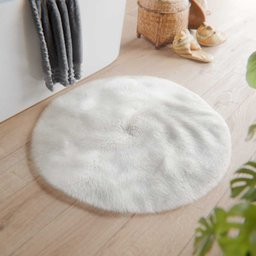
Label: decoration